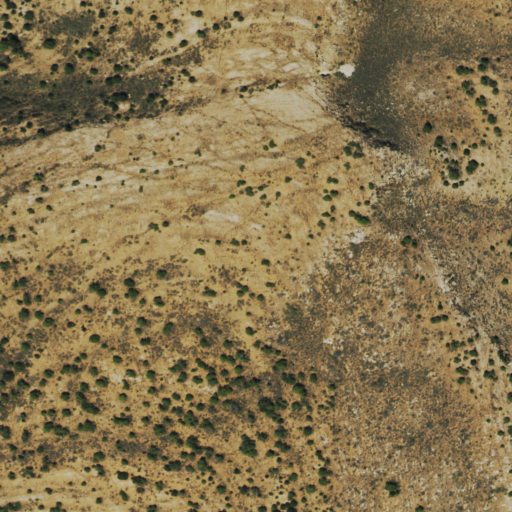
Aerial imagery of ridge(s) in Colorado named Buck Ridge containing shrub and evergreen forest